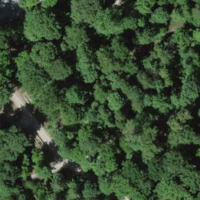
EUNIS habitat code: 41
Species observed at this site:
Fagus sylvatica
Symphoricarpos albus